Field crop: maize
Growth stage: 2
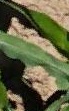
Species: maize